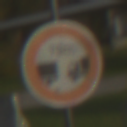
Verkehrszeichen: VerbotUnterschreitenMindestabstand
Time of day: SunriseSunset
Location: Outdoor (Special)
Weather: Clear
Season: NotSpecified
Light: Natural